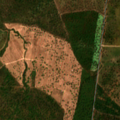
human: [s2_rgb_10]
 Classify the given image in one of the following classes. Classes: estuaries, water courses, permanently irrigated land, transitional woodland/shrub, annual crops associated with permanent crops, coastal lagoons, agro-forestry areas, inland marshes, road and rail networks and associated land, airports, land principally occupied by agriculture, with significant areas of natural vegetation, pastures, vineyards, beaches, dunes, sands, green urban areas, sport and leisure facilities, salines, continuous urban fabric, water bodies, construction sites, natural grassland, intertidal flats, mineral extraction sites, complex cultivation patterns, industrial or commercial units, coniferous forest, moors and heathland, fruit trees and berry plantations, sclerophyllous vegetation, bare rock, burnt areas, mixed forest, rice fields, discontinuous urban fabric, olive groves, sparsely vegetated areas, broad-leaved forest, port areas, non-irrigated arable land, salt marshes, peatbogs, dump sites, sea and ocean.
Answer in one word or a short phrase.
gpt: continuous urban fabric